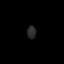
Tissue: lung
Cell type: T cells
Senescence score: 0.2081
Nuclear area (px): 114
Mean DAPI intensity: 40.789